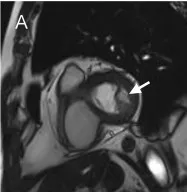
Diastolic steady-state free-precession MR images of the mass in short-axis.
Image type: radiology (mri)